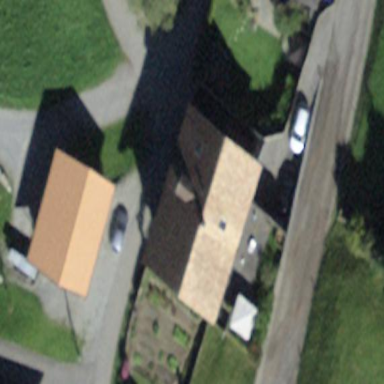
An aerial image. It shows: Residential building.